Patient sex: M
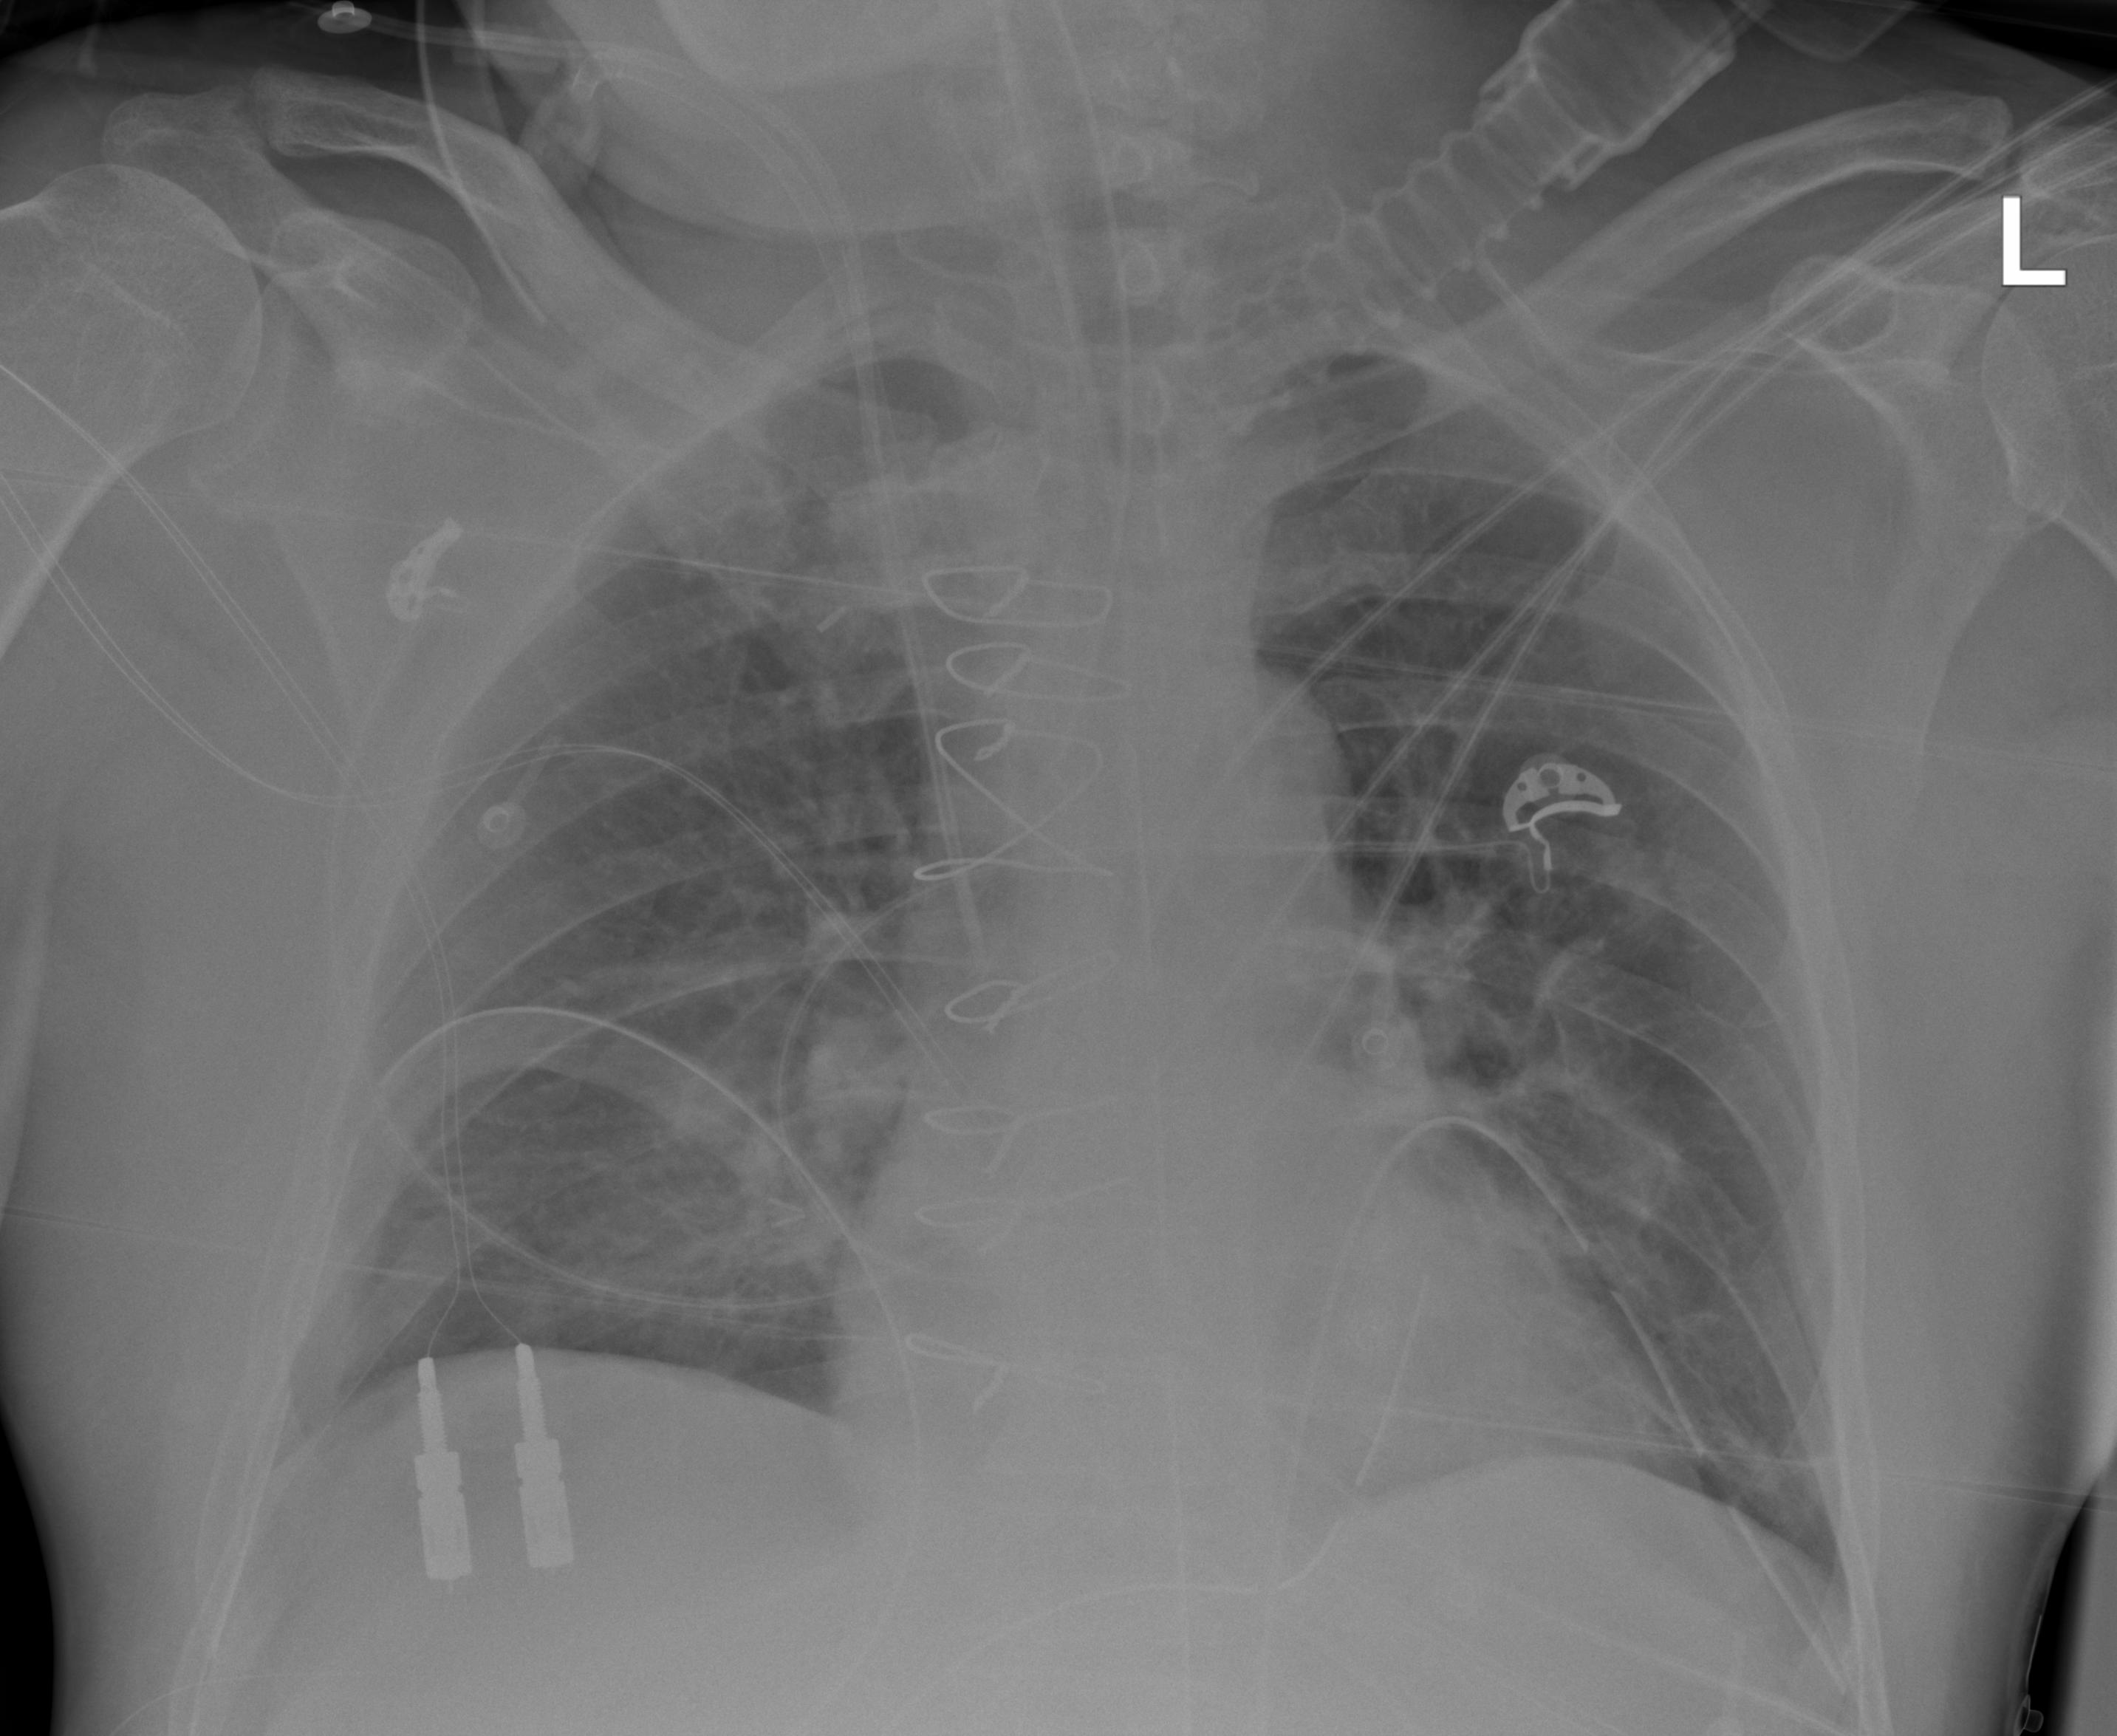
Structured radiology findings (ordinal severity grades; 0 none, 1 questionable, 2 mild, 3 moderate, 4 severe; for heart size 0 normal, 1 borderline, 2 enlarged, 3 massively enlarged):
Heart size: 1
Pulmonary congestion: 2
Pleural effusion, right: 0
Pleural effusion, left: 0
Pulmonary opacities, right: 2
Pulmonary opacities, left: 0
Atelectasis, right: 0
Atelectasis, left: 0